Question: I have this method 'getDailyTimeRecordEntry()'
'''
public function getDailyTimeRecordEntry($record_id = false) {
$user_id = Auth::user()->id;
$dtr = DailyTimeRecord::where('id', '=', $record_id)
->where('user_id', '=', $user_id);
if ($dtr->count() > 0) {
$dtr = $dtr->first();
} else if ($dtr->count() == 0 && $record_id != false) {
// If other user accessing someone's record id, will redirect
return Redirect::route('dashboard-shinra')
->with('failure', 'The hell are you accessing someone's record?');
}
// if the dtr->count() is 0 or has a value it still send the data to view
return View::make('dashboard.shinra.dtr_entry')
->with('dtr', $dtr);
}
'''
So we know that whether the url has a parameter of record id or blank, it still send the 'dtr' value that I'm passing to view
Without parameter:
'www.mydomain.com/dashboard/shinra/daily-time-record-entry'
With parameter:
'www.mydomain.com/dashboard/shinra/daily-time-record-entry/2'
So on the view 'dashboard.shinra.dtr_entry'
I have this certain line of code that has a 'dtr' variable in it.
'''
<input type="text" name="date" value="{{ ($dtr->date) ? $dtr->date : '' }}">
'''
So, if we access
'www.mydomain.com/dashboard/shinra/daily-time-record-entry/1'
All the records will be output in the text fields like the input above. Because the parameter '1' has a record in database.
So if I access
'www.mydomain.com/dashboard/shinra/daily-time-record-entry'
Without the parameter, I'm encountering the error

I know that it's because of this one
'''
{{ ($dtr->date) ? $dtr->date : '' }}
'''
But, are there any fix for this?
I even tried
'''
{{ (isset($dtr->date)) ? $dtr->date : '' }}
'''
And still doesn't work.
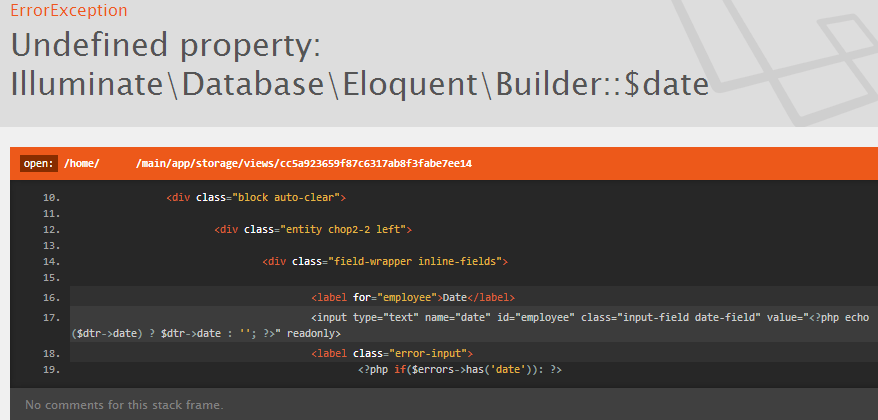
Answer: The problem is that edge case, when count is 0 and you never execute the query.
So first I would suggest naming variables appropriately:
'''
$query = DailyTimeRecord::where('id', '=', $record_id)
->where('user_id', '=', $user_id);
...
$dtr = $query->first(); // or whatever
...
return View::make()->with('dtr', $dtr);
'''
Then you would already know, that '$dtr' is unset, so it's pretty easy to debug.
Now, your code executes queries, that are not necessary:
'''
// 1st query
if ($dtr->count() > 0) {
// 2nd query if passed
$dtr = $dtr->first();
// 2nd query if didn't pass
} else if ($dtr->count() == 0 && $record_id != false) {
'''
While you could do it as simply as this:
'''
$dtr = DailyTimeRecord::where('id', '=', $record_id)
->where('user_id', '=', $user_id)
->first();
if ( ! count($dtr))
{
return ... // ERROR
}
return ... // correct row returned
'''